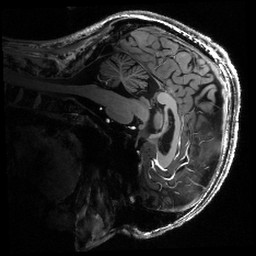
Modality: T1w
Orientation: sagittal
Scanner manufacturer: siemens
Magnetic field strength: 6.98 T
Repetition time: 2.5 s
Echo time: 0.00306 s